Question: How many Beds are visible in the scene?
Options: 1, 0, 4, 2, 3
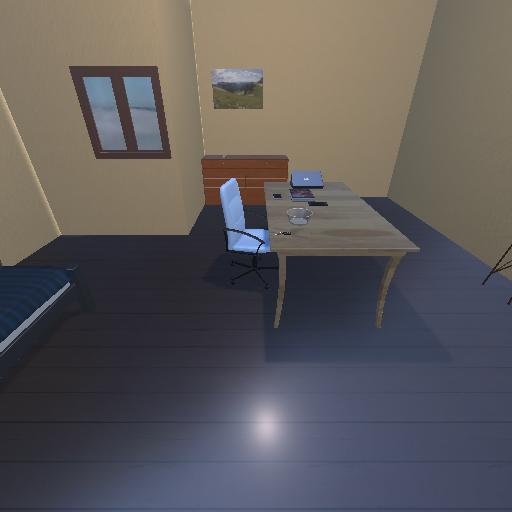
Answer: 1